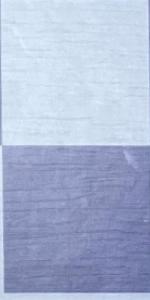
Label: Empty